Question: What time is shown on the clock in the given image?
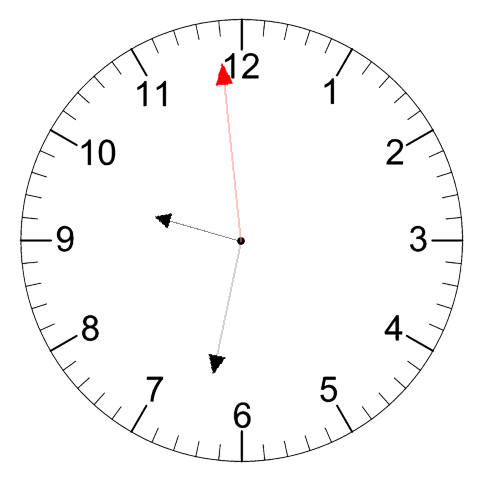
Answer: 09:31:59